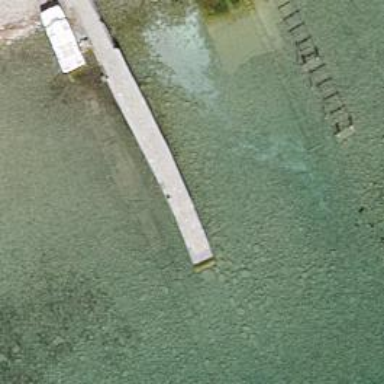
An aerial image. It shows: Man-made pier.